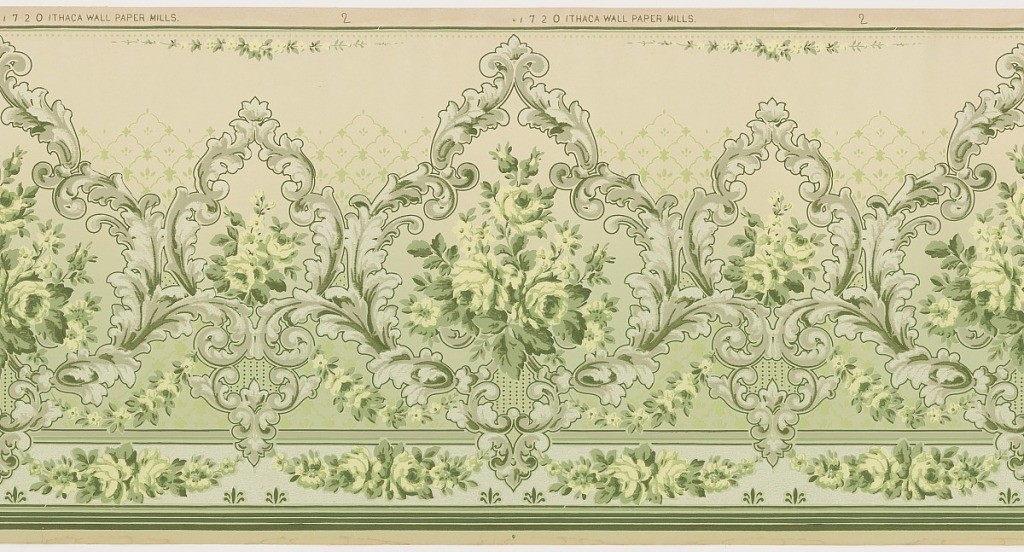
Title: Frieze
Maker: Ithaca Wall-Paper Mills, Ithaca Wall-Paper Mills, inc. 1900-1907
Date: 1905–1915
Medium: Machine-printed paper
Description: Alternating large and small foliate medallions. A large floral swag hangs beneath the large foliate medallion. Printed in white, and shades of green, gray, and pink.